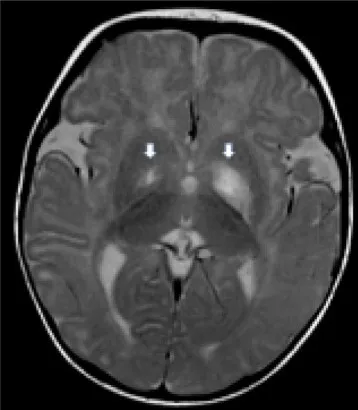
There is corresponding hyperintensity on the T2 weighted image (B).
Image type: radiology (mri)